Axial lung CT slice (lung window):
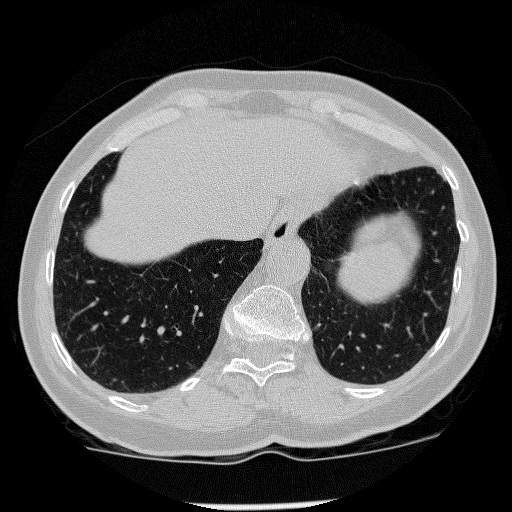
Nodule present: no